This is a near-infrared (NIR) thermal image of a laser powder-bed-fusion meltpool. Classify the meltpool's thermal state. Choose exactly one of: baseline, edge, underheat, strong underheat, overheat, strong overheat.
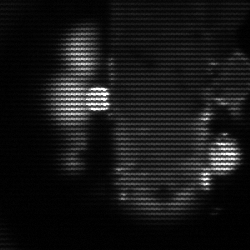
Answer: strong underheat